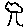
Label: tree